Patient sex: M
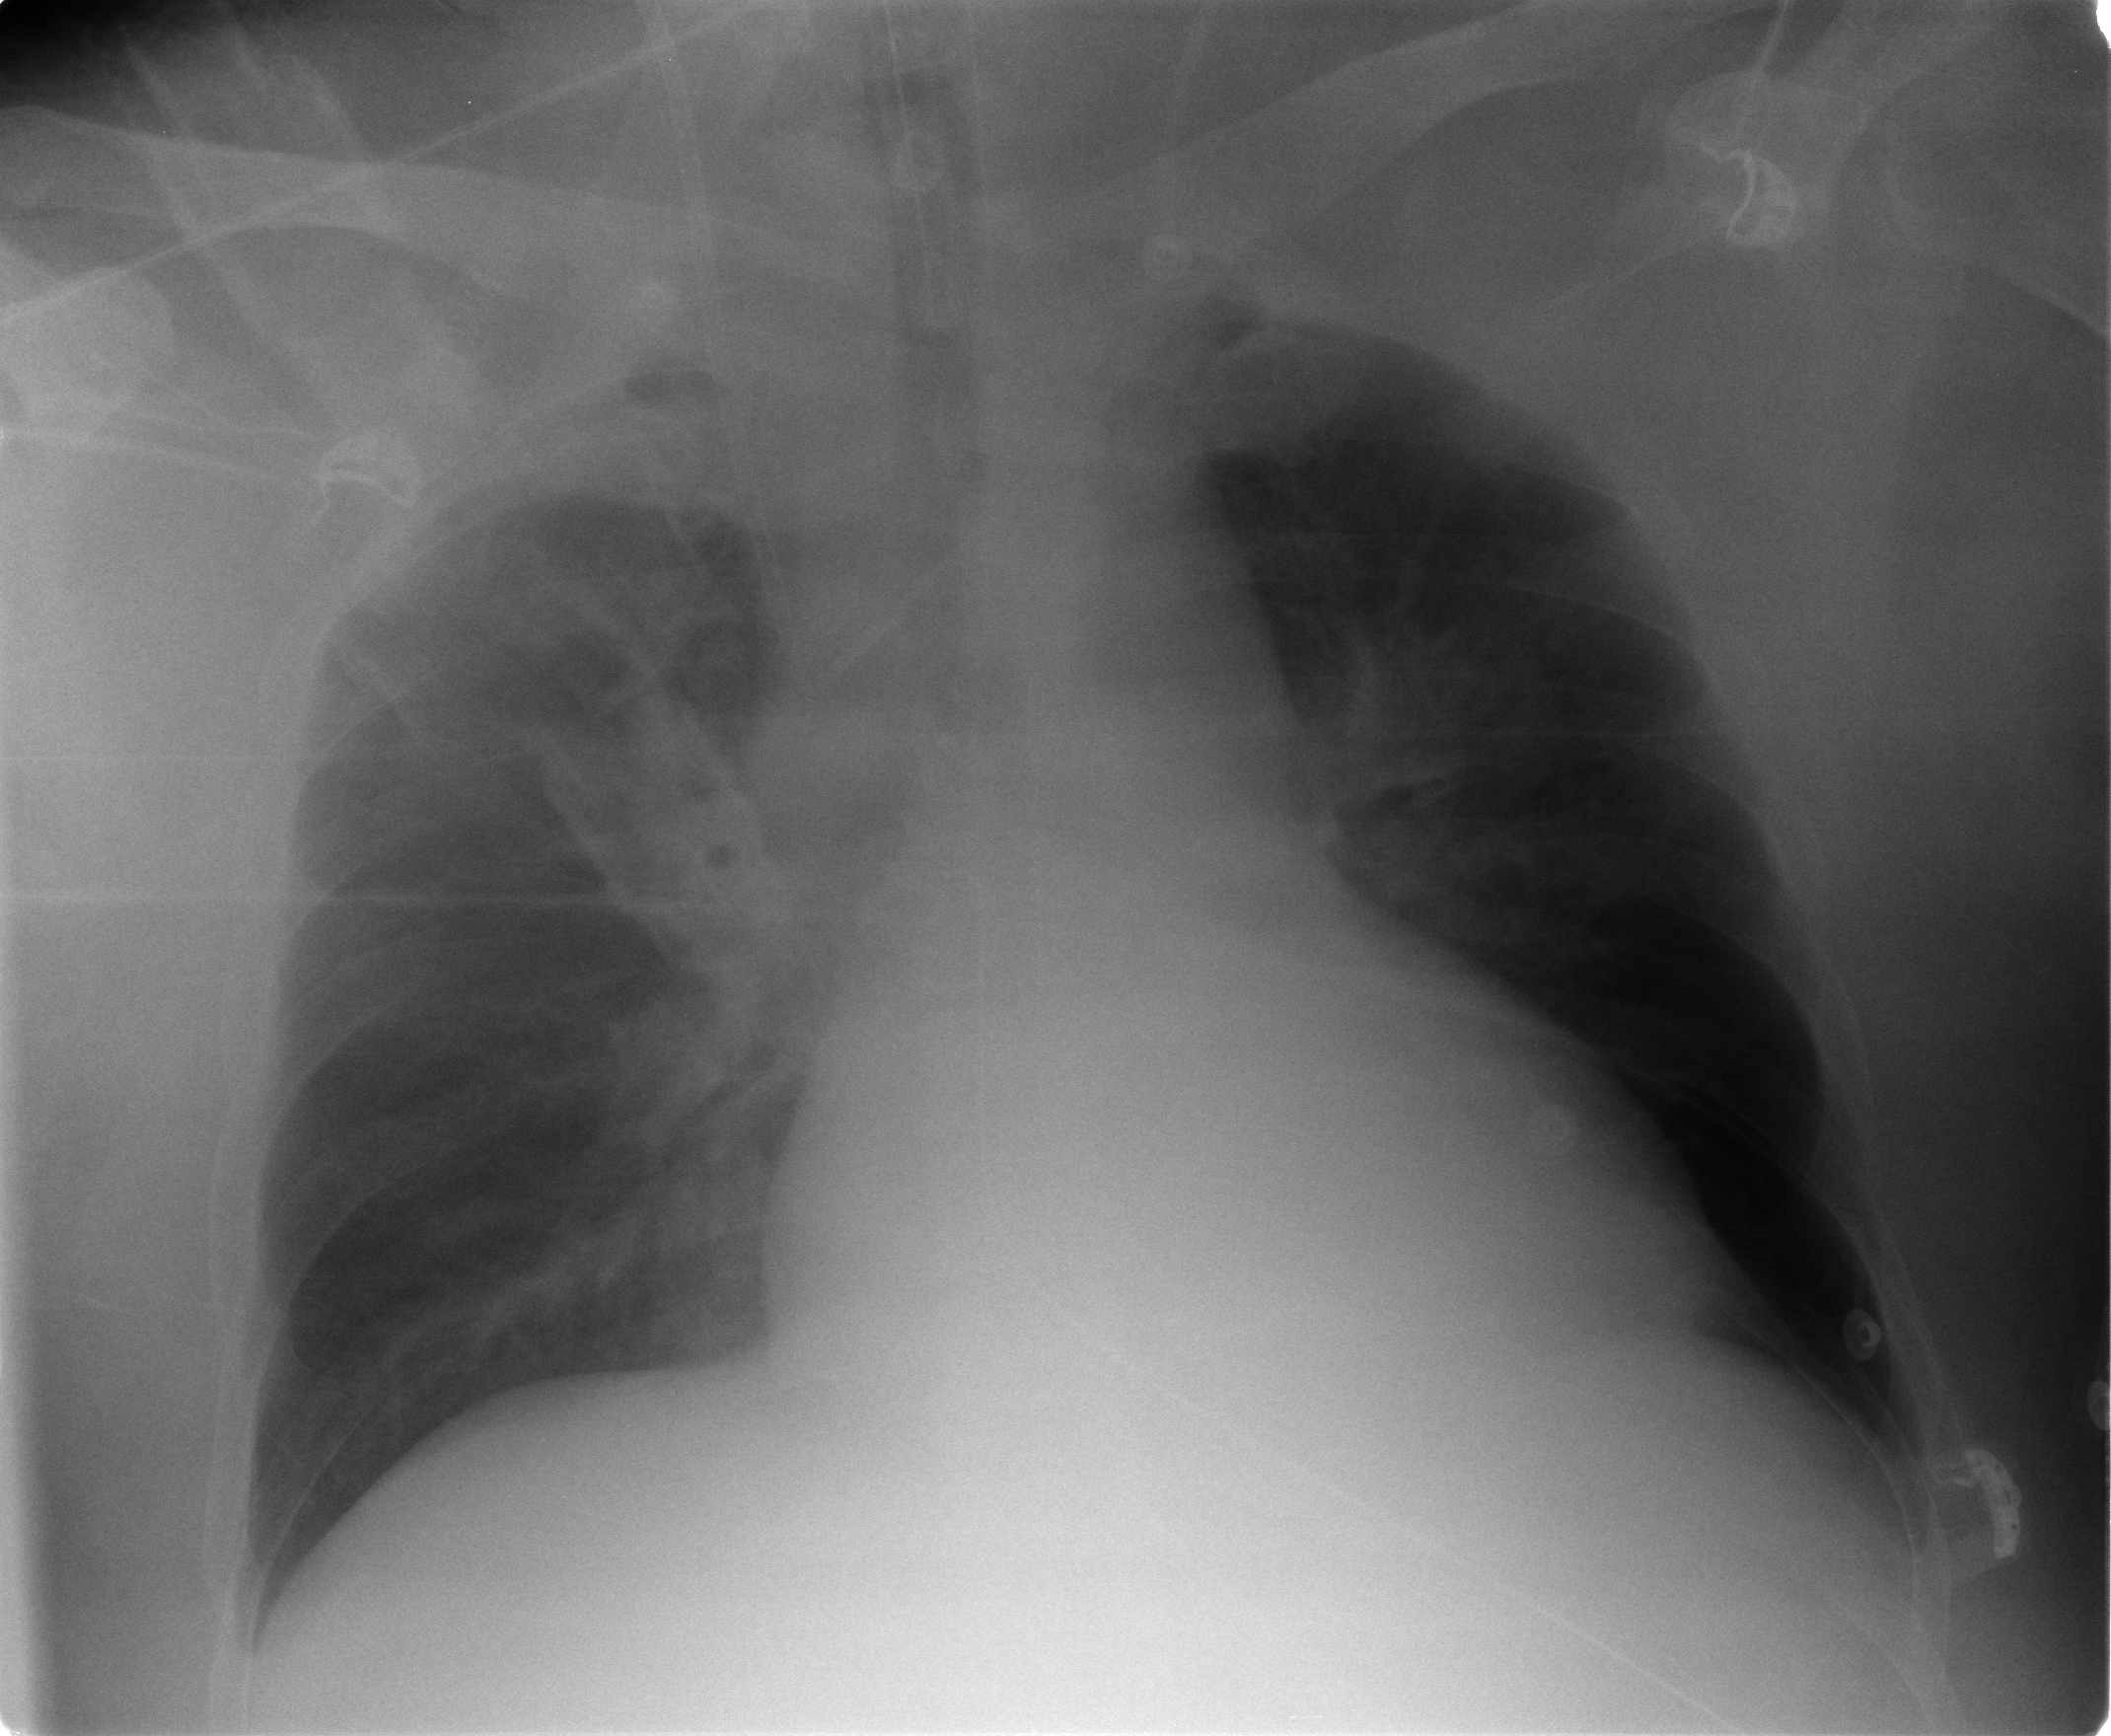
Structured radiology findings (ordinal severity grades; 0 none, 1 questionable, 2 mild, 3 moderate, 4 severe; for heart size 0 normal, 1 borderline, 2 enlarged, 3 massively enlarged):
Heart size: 1
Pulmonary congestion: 2
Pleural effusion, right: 1
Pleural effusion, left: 1
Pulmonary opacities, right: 2
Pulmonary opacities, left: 2
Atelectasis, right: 2
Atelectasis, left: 2